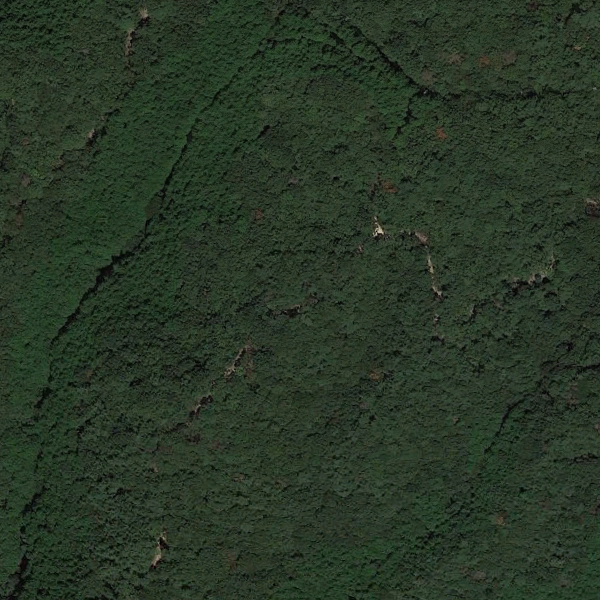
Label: Forest